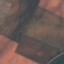
Label: AnnualCrop